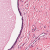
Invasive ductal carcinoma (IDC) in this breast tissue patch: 0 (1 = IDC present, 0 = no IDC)